Field crop: maize
Growth stage: 1
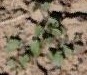
Species: convolvulus